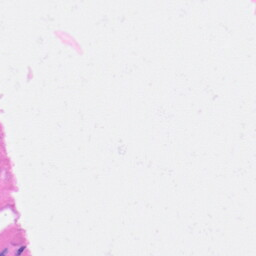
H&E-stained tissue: Heart